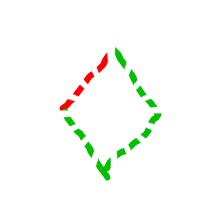
Shape: rhombus